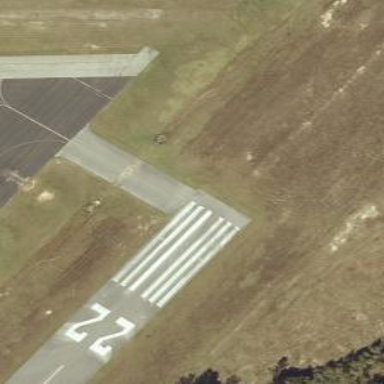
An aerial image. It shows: View of runway in airport.